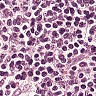
Metastatic tissue present: no